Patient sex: M
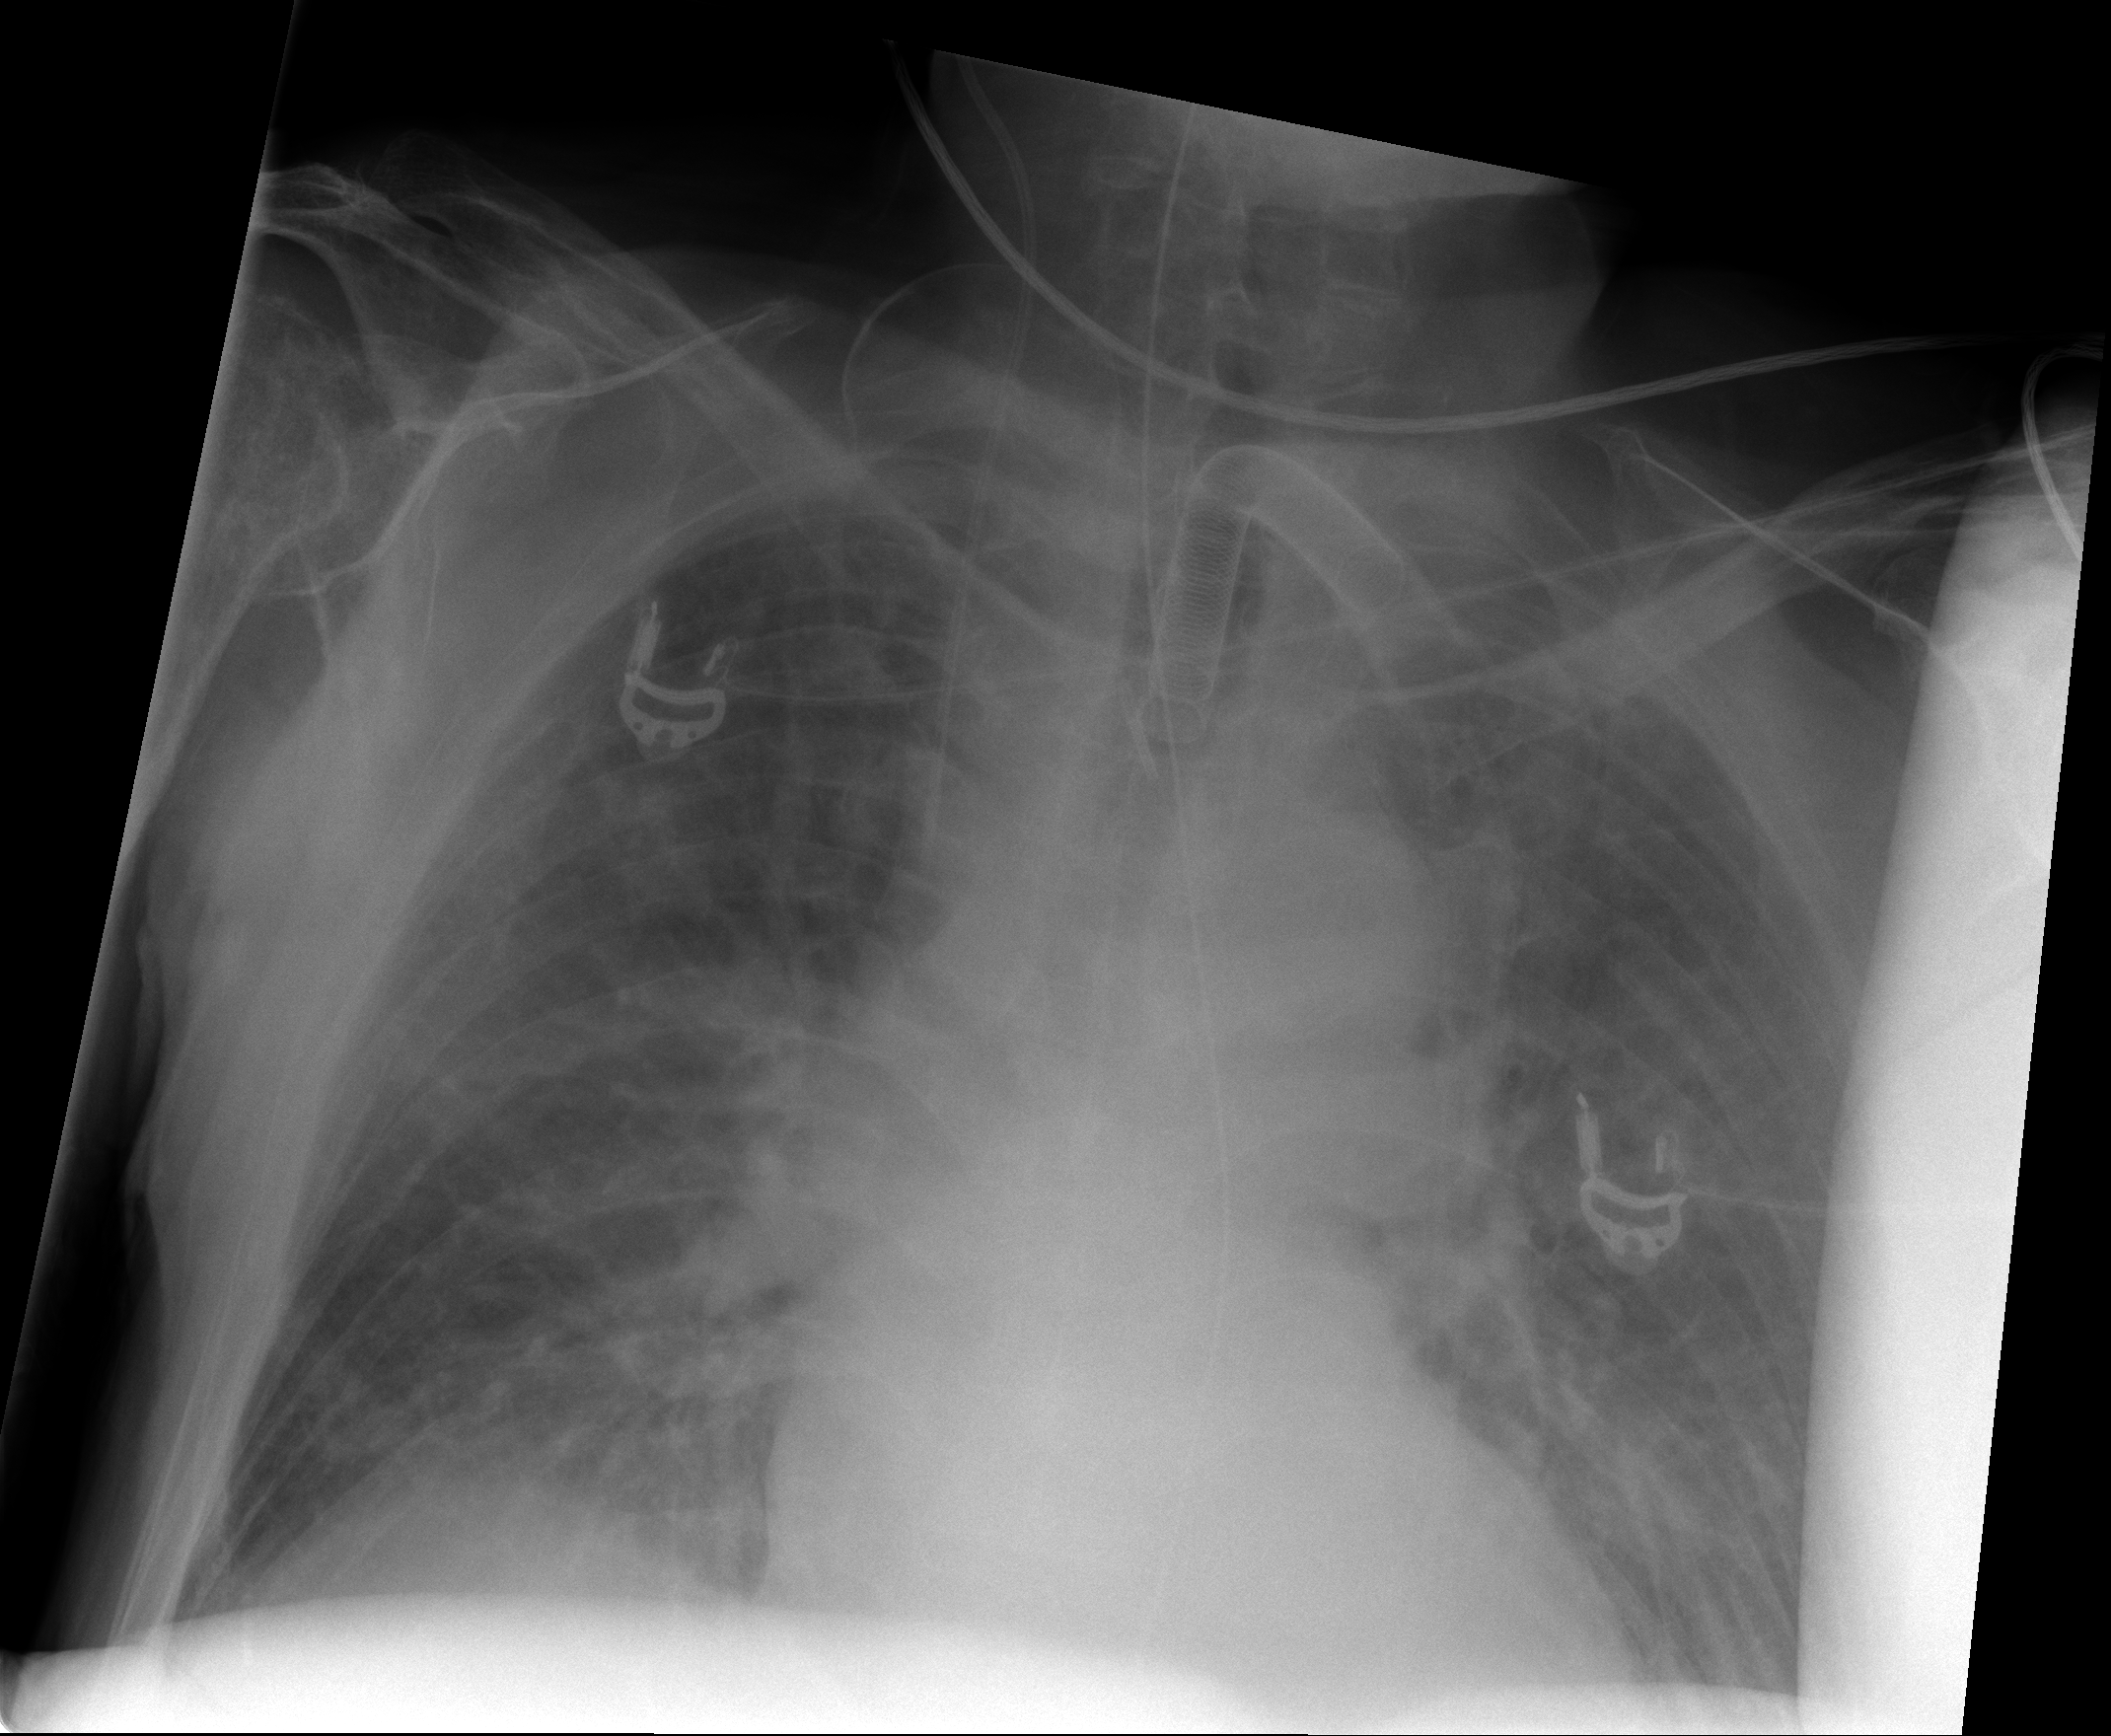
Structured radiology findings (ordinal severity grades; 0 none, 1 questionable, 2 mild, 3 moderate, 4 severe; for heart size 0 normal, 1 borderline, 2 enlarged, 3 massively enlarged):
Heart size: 2
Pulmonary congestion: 2
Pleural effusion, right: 0
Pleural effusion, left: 0
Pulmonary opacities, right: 2
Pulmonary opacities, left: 2
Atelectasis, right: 0
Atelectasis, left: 0